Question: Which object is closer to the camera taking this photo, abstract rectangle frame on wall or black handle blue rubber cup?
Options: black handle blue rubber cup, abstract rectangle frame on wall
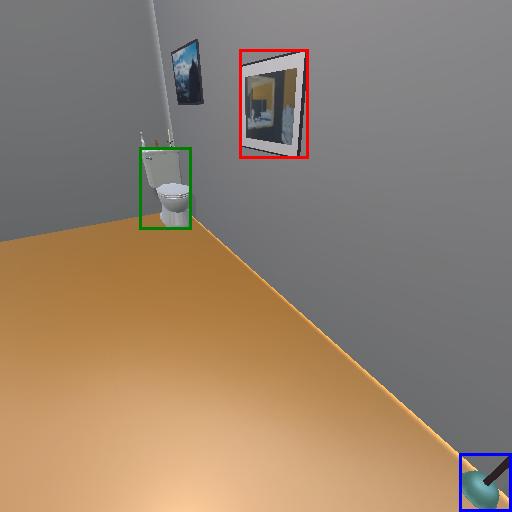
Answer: black handle blue rubber cup